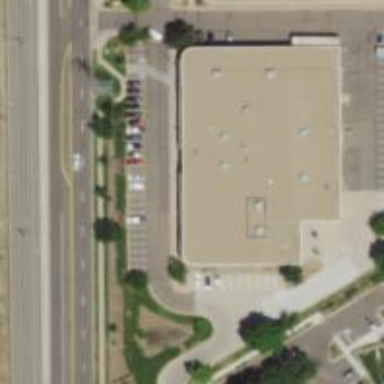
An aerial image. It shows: Parking space is available.